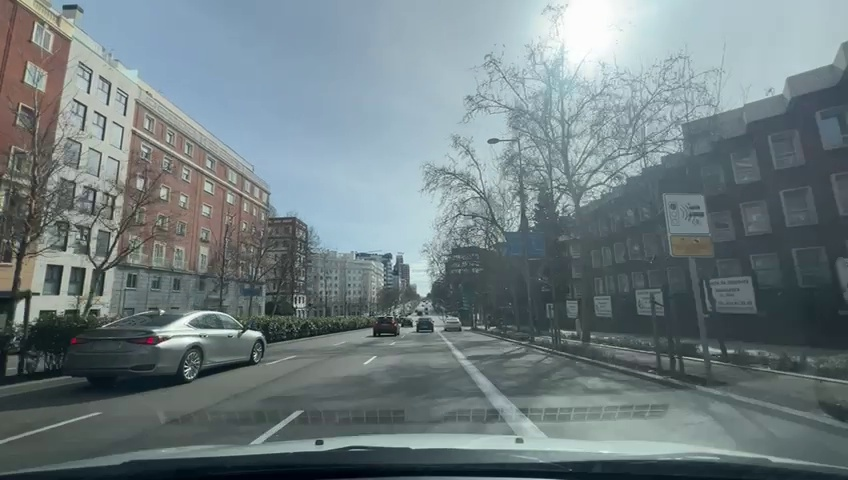
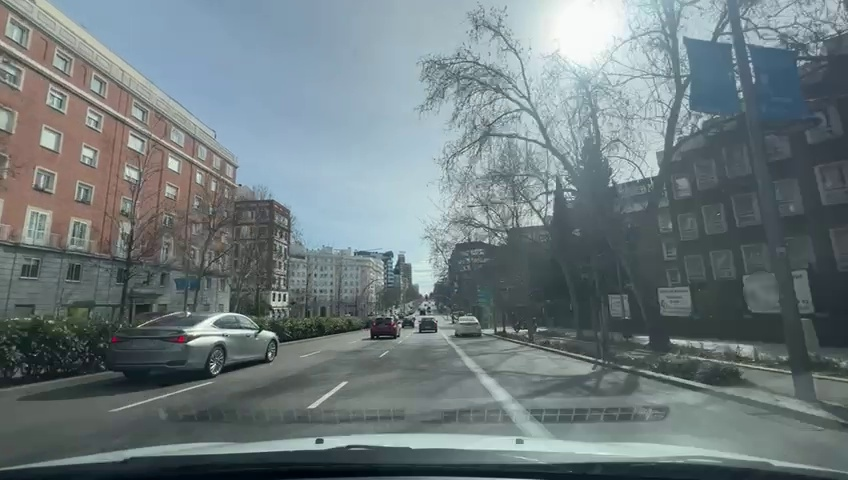
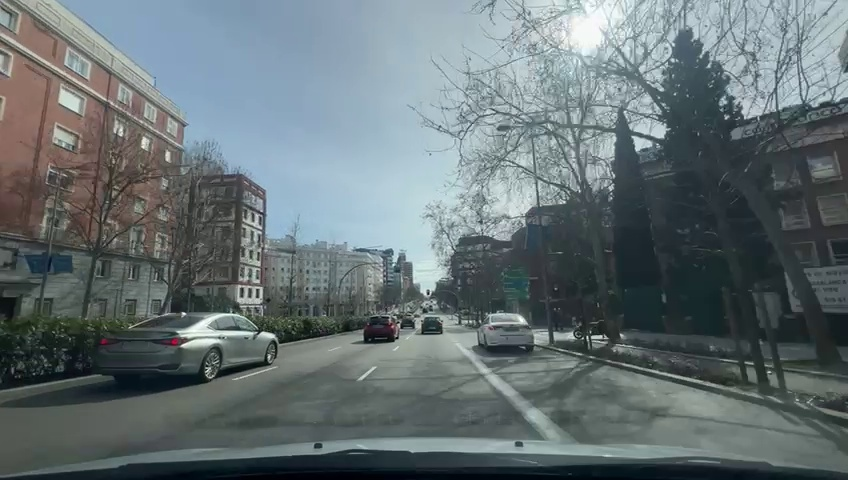
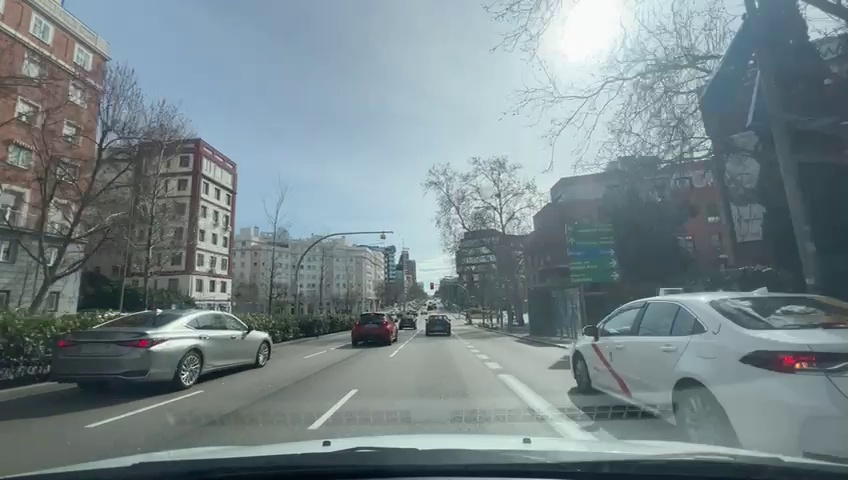
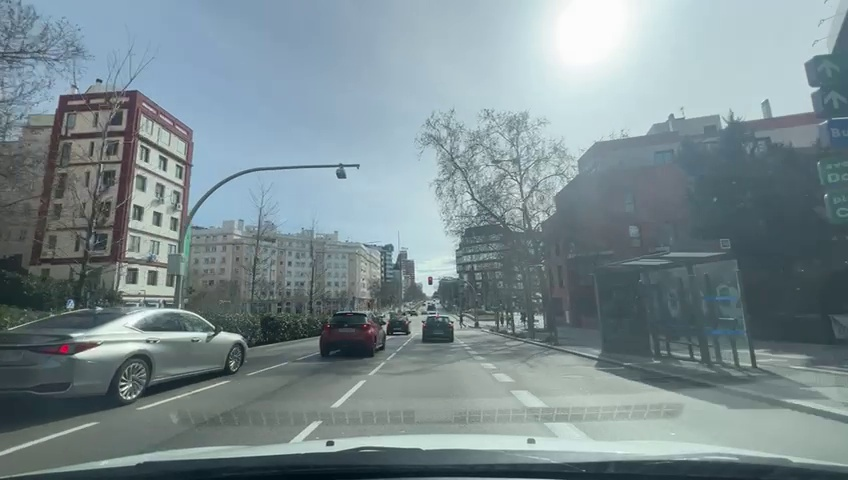
Situation: Traffic light
Question: Do you observe any red traffic light regulating the ego lane?
Answer: Yes
Reasoning: A red traffic signal is visible in the distance above the lanes, with an additional signal located on the right-hand side. A line of stationary vehicles is positioned between the proceeding Ego vehicle and the traffic light. The Ego vehicle is traveling in one of the center lanes

Situation: Traffic light
Question: What is the color of the traffic light regulating the ego lane?
Answer: Red
Reasoning: A red traffic signal is visible in the distance above the lanes, with an additional signal located on the right-hand side. A line of stationary vehicles is positioned between the proceeding Ego vehicle and the traffic light. The Ego vehicle is traveling in one of the center lanes

Situation: Traffic light
Question: Is the ego vehicle positioned in a dedicated right-turn lane before the traffic light?
Answer: No
Reasoning: The Ego vehicle is approaching a traffic signal along a four-lane street, traveling in the second lane from the right. The lane to its immediate right is designated exclusively for buses and taxis.

Situation: Traffic light
Question: Is the ego vehicle positioned in a dedicated left-turn lane before the traffic light?
Answer: No
Reasoning: The Ego vehicle is approaching a traffic signal along a four-lane street, traveling in the second lane from the right. The lane to its immediate right is designated exclusively for buses and taxis.

Situation: Traffic light
Question: Are multiple traffic lights regulating the ego direction of travel displaying different colors simultaneously?
Answer: No
Reasoning: There are no specialized traffic signals or dedicated lanes for left or right turns; consequently, it is consistent that both existing signals display a red light.